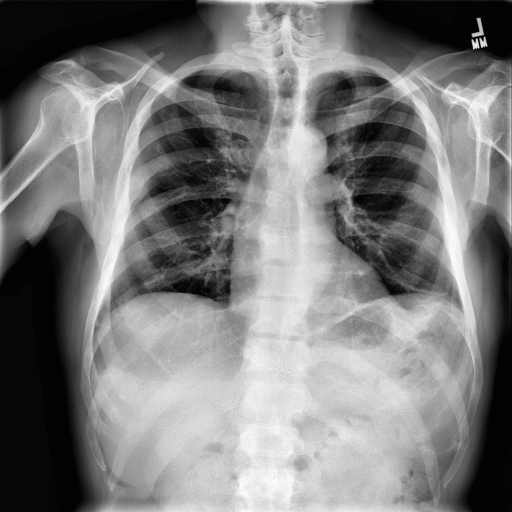
Finding: NORMAL